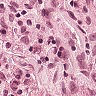
Metastatic tissue present: no